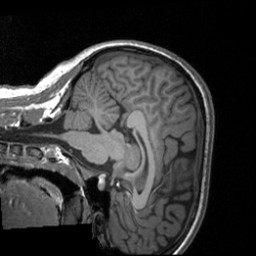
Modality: T1w
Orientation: sagittal
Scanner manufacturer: siemens
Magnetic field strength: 3 T
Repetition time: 1.9 s
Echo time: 0.00226 s